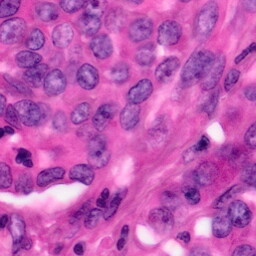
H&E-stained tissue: Pancreatic